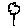
Label: flower